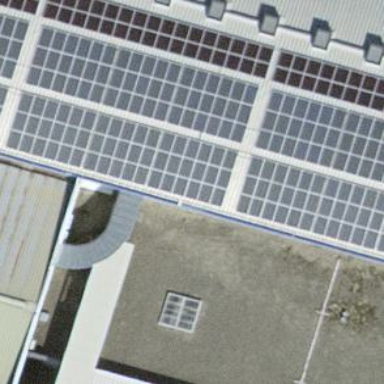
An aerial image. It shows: Solar power generator utilizing photovoltaic technology with solar photovoltaic panels.